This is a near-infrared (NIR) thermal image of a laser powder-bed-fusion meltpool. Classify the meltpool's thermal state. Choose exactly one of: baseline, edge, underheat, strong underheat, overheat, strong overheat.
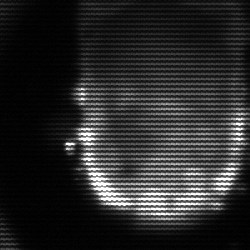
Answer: baseline